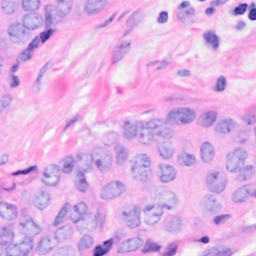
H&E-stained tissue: Breast